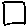
Label: square